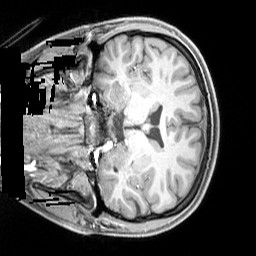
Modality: T1w
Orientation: coronal